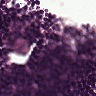
Metastatic tissue present: no